Question: I'm going through Michael Hartl's priceless tutorial and I got stuck with some Rspec errors. I've double checked everything but it seems like I'm still missing something. Here's what the error messages look like.

The thing that's bothering me the most is when I was generating the Microposts model I accidentally made a typo in one of the options so I did rails destroy model Microposts to undo the generate command before generating the model again. I'm wondering if that has anything to do with the errors I'm seeing.
I really wish to finish this tutorial ASAP so I can get on with building my own web application. ANY help would be appreciated.
Here's what my code looks like.
'''
require 'spec_helper'
describe "MicropostPages" do
subject {page}
let(:user) {FactoryGirl.create(:user)}
before {sign_in user}
describe "micropost creation" do
before {visit root_path}
describe "with invalid information" do
it "should not create a micropost" do
expect {click_button "Post"}.not_to change(Micropost, :count)
end
describe "error messages" do
before {click_button "Post"}
it {should have_content('error')}
end
end
end
end
'''
'''
class MicropostsController < ApplicationController
before_filter :signed_in_user, only: [:create, :destroy]
def create
@micropost = current_user.micropost.build(params[:micropost])
if @micropost.save
flash[:success] = "Micropost created!"
redirect_to root_path
else
render 'static_pages/home'
end
end
def destroy
end
end
'''
'''
class StaticPagesController < ApplicationController
def home
@micropost = current_user.microposts.build if signed_in?
end
def help
end
def about
end
def contact
end
end
'''
'''
class User < ActiveRecord::Base
attr_accessible :email, :name, :password, :password_confirmation
has_secure_password
has_many :microposts, dependent: :destroy
before_save {self.email.downcase!}
before_save :create_remember_token
VALID_EMAIL_REGEX = /\A[\w+\-.]+@[a-z\d\-.]+\.[a-z]+\z/i
validates :name, presence: true, length: {maximum: 50}
validates :email, presence: true, format: {with: VALID_EMAIL_REGEX},
uniqueness: {case_sensitive: false}
validates :password, presence: true, length: {minimum: 6}
validates :password_confirmation, presence: true
private
def create_remember_token
self.remember_token = SecureRandom.urlsafe_base64
end
end
'''
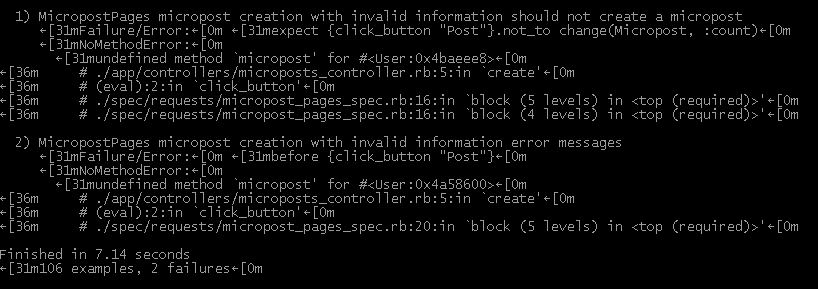
Answer: The error is with this line:
'''
@micropost = current_user.micropost.build(params[:micropost])
'''
It should be:
'''
@micropost = current_user.microposts.build(params[:micropost])
'''
You're using 'micropost' when you should be using 'microposts'.